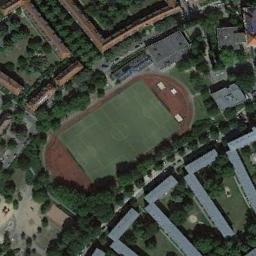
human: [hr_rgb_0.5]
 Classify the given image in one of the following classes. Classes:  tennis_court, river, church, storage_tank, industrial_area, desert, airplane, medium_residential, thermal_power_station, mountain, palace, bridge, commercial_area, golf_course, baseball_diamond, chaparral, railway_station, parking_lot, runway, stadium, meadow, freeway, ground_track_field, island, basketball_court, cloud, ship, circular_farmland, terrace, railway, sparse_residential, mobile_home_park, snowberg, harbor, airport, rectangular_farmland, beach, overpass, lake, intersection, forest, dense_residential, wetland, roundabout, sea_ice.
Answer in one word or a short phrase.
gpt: ground_track_field